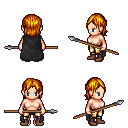
a pixel art fantasy rpg character, female body template, human, light skin, black cape, gold greaves, dark blonde long bangs hairstyle, brown shoes, spear, four views (front, back, left, right), 2x2 character sprite sheet, small pixel art, hard edges, no anti-aliasing